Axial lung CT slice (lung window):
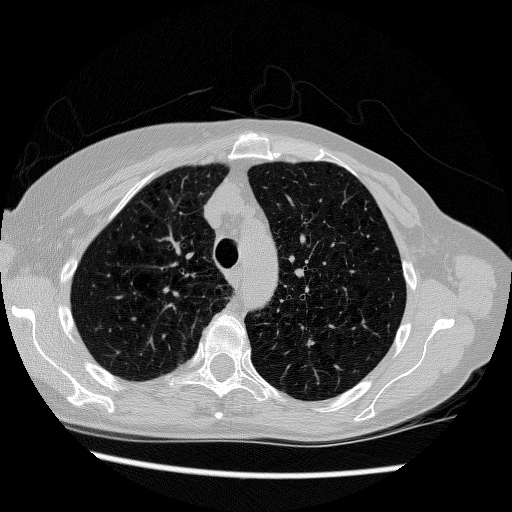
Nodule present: no